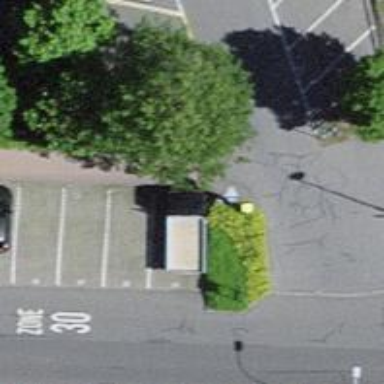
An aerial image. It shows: Post box.